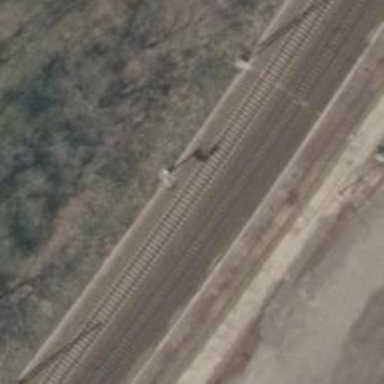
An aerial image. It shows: Railway signal.